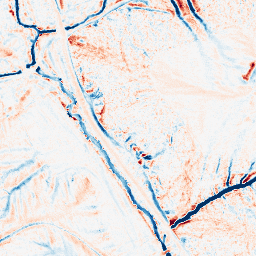
Category: edge_preserving
Decomposition family: median
Decomposition parameters: size: 11
Upsampling method: quartic
Upsampling parameters: scale: 8
Upsampling scale: 8